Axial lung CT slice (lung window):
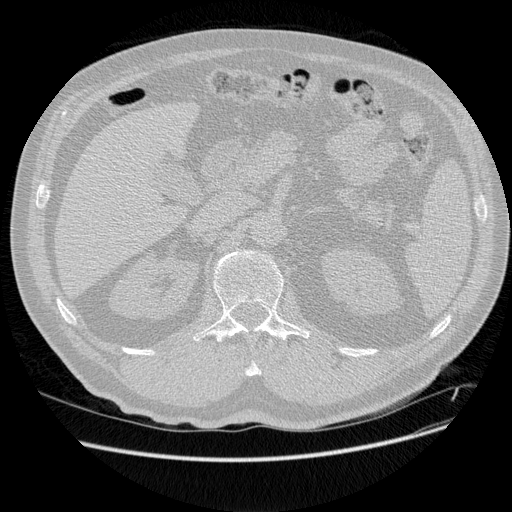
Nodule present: no